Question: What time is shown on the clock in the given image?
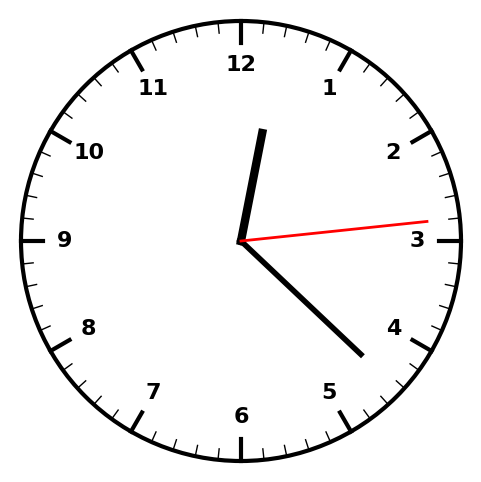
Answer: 12:22:14